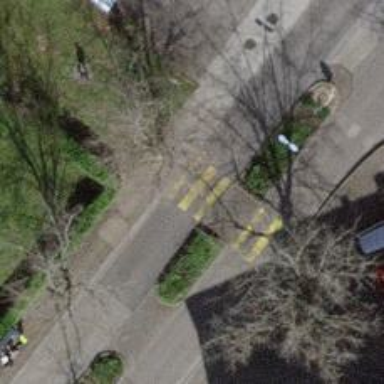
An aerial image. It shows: Zebra crossing with pedestrian island.